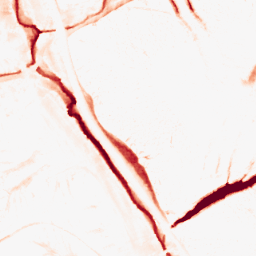
Category: morphological
Decomposition family: tophat
Decomposition parameters: size: 10
mode: black
Upsampling method: sinc_blackman
Upsampling parameters: scale: 2
kernel_size: 4
Upsampling scale: 2